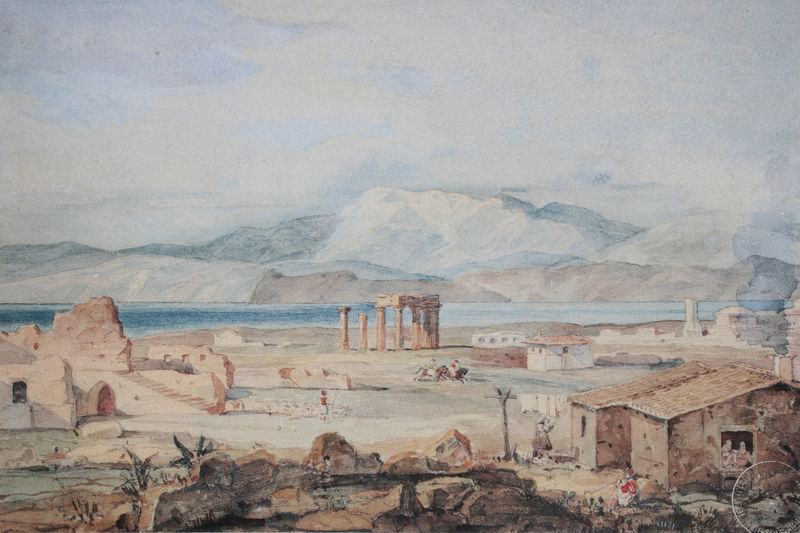
Titel: Der Parnaß von Korinth aus gesehen
Künstler: Friedrich von Gärtner
Standort: München
Institution: Architekturmuseum der Technischen Universität
Schlagwörter: baum, berg, blau, gemälde, himmel, meer, wasser, weiß, wolken, aquarell, bäume, gelb, landschaft, menschen, ocker, sand, see, stadt, ufer, wäsche, braun, frau, orange, skizze, säule, säulen, haus, stein, steine, öl, hütte, land, familie, pflanzen, rosa, kinder, pferde, reiter, küste, strand, italien, süden, lehm, afrika, berge, gebirge, wüste, dorf, ruine, antike, orient, ruinen, architrav, rom, jesus, antik, griechenland, palmen, tempel, jerusalem, türkei, athen, ägypten, reiseskizze, südeuropa, tempelruine, nahost, kamele, tunesien, lehmhäuser, berge#meer, waserfarben, landschaft antik